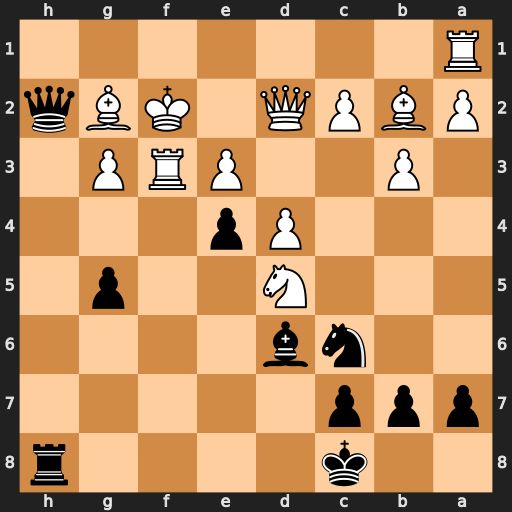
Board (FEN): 2k4r/ppp5/2nb4/3N2p1/3Pp3/1P2PRP1/PBPQ1KBq/R7
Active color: b
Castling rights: -
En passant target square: -
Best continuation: exf3 Kxf3 g4+ Kf2 Bxg3+ Kf1 Rf8+ Nf4 Bxf4 exf4 Rxf4+ Qxf4 Qxf4+